Question: I've created an ui:component to use like a popup, so I can create a lot of popups using the standard of this template.
The component is just a popup with two buttons (cancel and submit) and a content that can be overriden, like you can see here:
'''
<!DOCTYPE html PUBLIC "-//W3C//DTD XHTML 1.0 Transitional//EN" "http://www.w3.org/TR/xhtml1/DTD/xhtml1-transitional.dtd">
<html xmlns="http://www.w3.org/1999/xhtml"
xmlns:ui="http://java.sun.com/jsf/facelets"
xmlns:h="http://java.sun.com/jsf/html"
xmlns:c="http://java.sun.com/jsp/jstl/core"
xmlns:f="http://java.sun.com/jsf/core"
xmlns:p="http://primefaces.prime.com.tr/ui">
<ui:component>
<p:dialog widgetVar="#{idPopup}" id="#{idPopup}" modal="#{popup.modal}"
draggable="#{popup.modal}"
rendered="#{popup.visivel}" visible="#{popup.visivel}"
closeOnEscape="false" closable="false" header="#{titulo}"
resizable="false" styleClass="autoWidthDialog" showEffect="fade"
hideEffect="fade">
<h:panelGroup style="width:100%">
<p:focus />
<ui:insert name="conteudo">Nenhum conteudo definido!</ui:insert>
<h:panelGrid id="#{idPopup}PainelMensagens" style="width:100%">
<p:messages />
</h:panelGrid>
<ui:insert name="barraDeBotoes">
<h:panelGroup layout="block" style="width:100%">
<p:commandButton value="CANCELAR" immediate="true" update="@form"
style="float:right" action="#{controladorPopup.fechar}"
onclick="#{idPopup}.hide();" />
<p:commandButton value="OK" style="float:right"
update="@form formAlerta"
action="#{controladorPopup.submit}"
process="@form" />
</h:panelGroup>
</ui:insert>
</h:panelGroup>
</p:dialog>
</ui:component>
</html>
'''
The problem happen when I try to submit the form without filling the required fields. The correct behavior is just show again the popup with messages, but the dialog is rendered twice, one with the messages and one without the messages.
You can see this behavior here:

this is one use of this template:
'''
<ui:composition template="../templates/popupSubmit.xhtml">
<ui:param name="titulo" value="Buscar pessoa" />
<ui:param name="popup" value="#{modeloPopupBuscaPessoa}" />
<ui:param name="controladorPopup"
value="#{controladorPopupBuscaPessoa}" />
<ui:define name="conteudo">
<h:panelGroup>
<h:panelGrid columns="2">
<h:outputLabel value="Tipo de cadastro:" style="float:none" />
<h:selectOneMenu value="#{controladorSugestaoPessoa.tipoCadastro}"
immediate="true">
<f:selectItems value="#{carregadorTipoCadastro.itens}" />
<f:ajax event="change" immediate="true" />
</h:selectOneMenu>
</h:panelGrid>
<h:outputText value="Buscar por:" />
<h:selectOneRadio value="#{controladorSugestaoPessoa.tipoBusca}"
immediate="true">
<f:selectItems value="#{carregadorTipoBuscaPessoa.itens}" />
<f:ajax event="change" immediate="true" />
</h:selectOneRadio>
<p:autoComplete value="#{modeloPopupBuscaPessoa.itemSelecionado}"
forceSelection="true" maxResults="10" queryDelay="500"
completeMethod="#{controladorSugestaoPessoa.atualizarSugestoes}"
var="pessoa" itemLabel="#{pessoa.label}" itemValue="#{pessoa}"
converter="#{conversorSelectItem}" />
</h:panelGroup>
</ui:define>
</ui:composition>
'''
And these are some use:
'''
<h:form id="cadastroPessoa">
<ui:include
src="resources/components/popups/modulo_cadastro/popupNovoCadastroPessoa.xhtml">
<ui:param name="idPopup" value="popupNovoCadastroPessoa" />
</ui:include>
<ui:include
src="resources/components/popups/modulo_cadastro/popupCadastroPessoa.xhtml">
<ui:param name="idPopup" value="popupEdicaoCadastroPessoa" />
</ui:include>
<ui:include
src="resources/components/popups/modulo_cadastro/popupBuscaPessoa.xhtml">
<ui:param name="idPopup" value="popupBuscaCadastroPessoa" />
</ui:include>
</h:form>
<h:form id="cadastroProduto">
<ui:include
src="resources/components/popups/modulo_cadastro/popupCadastroProduto.xhtml">
<ui:param name="idPopup" value="popupNovoCadastroProduto" />
</ui:include>
</h:form>
'''
Could someone tell me why this is happening??
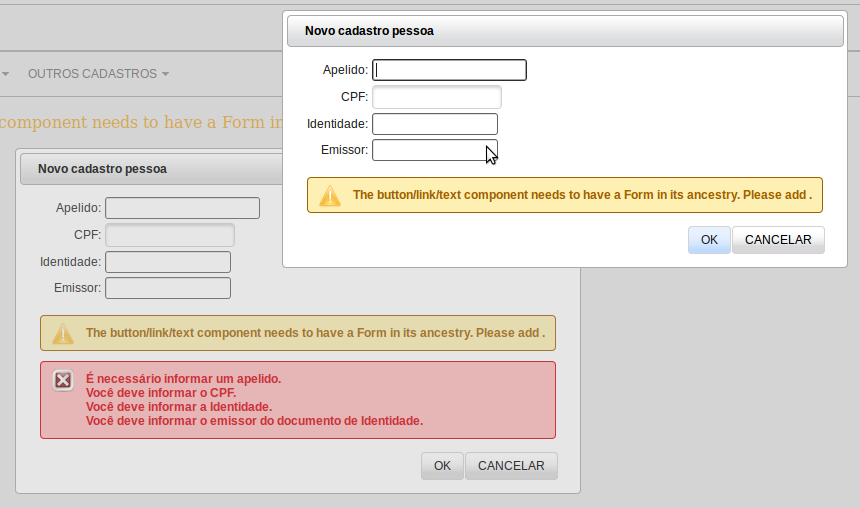
Answer: In my case I cannot user oncompleteI) method to hide the dialog because it has to be closed to some business logic.
I my case I have use primefaces tabs on UI. Every time I navigate the tabs and then click on button on which dialog appears then my dialogs number are increasing proportionality
So I have used simple jquery script to remove all the duplication dialog from the UI
e UI.
'''
function removeDuplicateDialogs(dialogId) {
\ generally all our components have : character we have to
\ replace ':' with '\:'(applying escape character)
dialogId = dialogId.replace(/\:/g, '\:');
var dialogs = jQuery("div[id=" + dialogId + "]");
var numOfDialogs = dialogs.length;
numOfDialogs = numOfDialogs - 1;
for (var i = 0; i < numOfDialogs; i++) {
jQuery(dialogs[i]).remove();
}
}
'''